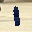
Label: 1